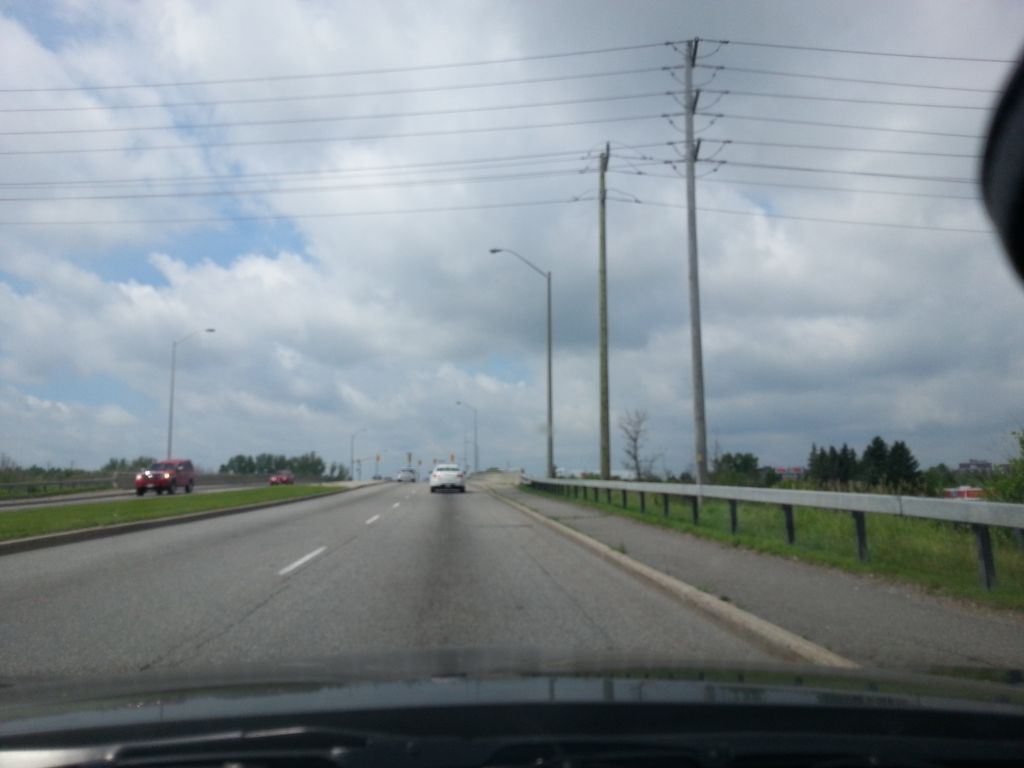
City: ottawa-gatineau